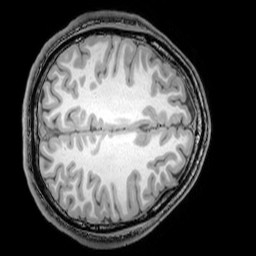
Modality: T1w
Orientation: axial
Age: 24
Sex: male
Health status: healthy
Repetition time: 0.081 s
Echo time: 0.037 s